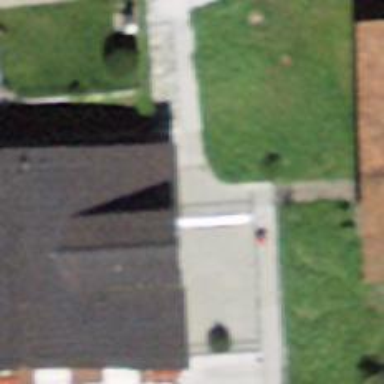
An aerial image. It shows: Concrete steps.